【题型】选择题　【知识点】解析几何　【难度】easy
如图，过抛物线$y^2=2px(p>0)$的焦点$F$的直线$l$交抛物线于两点$A$、$B$，交其准线于$C$，$AE$与准线垂直且垂足为$E$，若$|BC|=2|BF|$，$|AE|=3$，则此抛物线的方程为 (\quad)

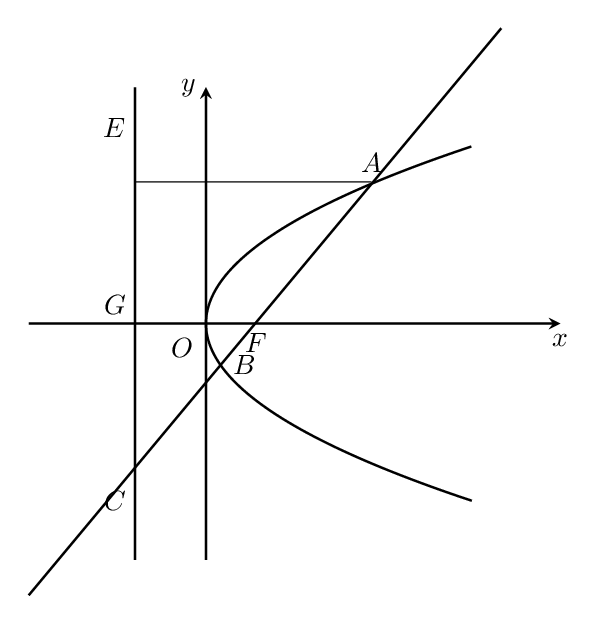
【解答】
\noindent A．$y^2=\dfrac{3x}{2}$ \quad\quad B．$y^2=9x$ \quad\quad C．$y^2=\dfrac{9x}{2}$ \quad\quad D．$y^2=3x$

\noindent \textbf{【答案】}D

\noindent \textbf{【解析】}如图所示，分别过点$B$作准线的垂线，垂足为$D$，

\noindent 设$|BF|=a$，则$|BC|=2|BF|=2a$，

\noindent 由抛物线的定义得$|BD|=|BF|=a$，

\noindent 在直角$\triangle BCD$中，可得$\sin\angle BCD=\dfrac{|BD|}{|BC|}=\dfrac{1}{2}$，所以$\angle BCD=30^\circ$，

\noindent 在直角$\triangle ACE$中，因为$|AE|=3$，可得$|AC|=3+3a$，

\noindent 由$|AC|=2|AE|$，所以$3+3a=6$，解得$a=1$，

\noindent 因为$BD\parallel FG$，所以$\dfrac{1}{p}=\dfrac{2a}{3a}$，解得$p=\dfrac{3}{2}$，所以抛物线方程为$y^2=3x$.

\noindent 故选：D.

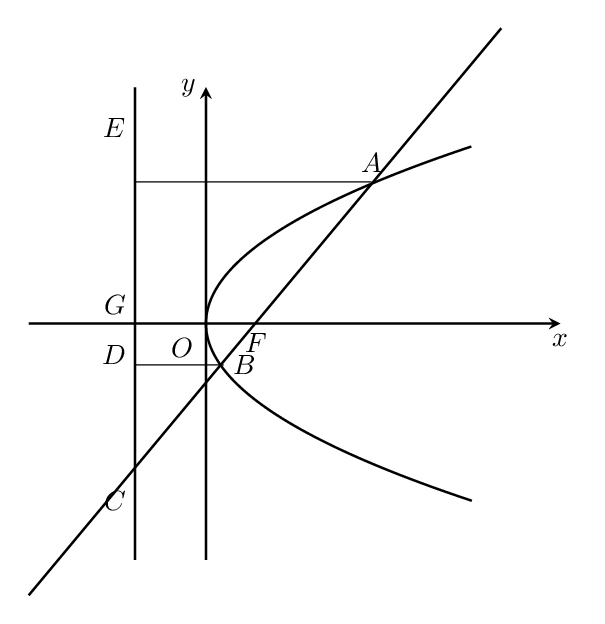